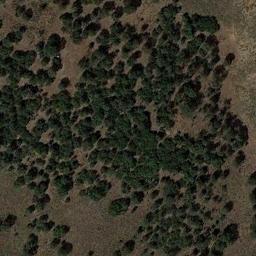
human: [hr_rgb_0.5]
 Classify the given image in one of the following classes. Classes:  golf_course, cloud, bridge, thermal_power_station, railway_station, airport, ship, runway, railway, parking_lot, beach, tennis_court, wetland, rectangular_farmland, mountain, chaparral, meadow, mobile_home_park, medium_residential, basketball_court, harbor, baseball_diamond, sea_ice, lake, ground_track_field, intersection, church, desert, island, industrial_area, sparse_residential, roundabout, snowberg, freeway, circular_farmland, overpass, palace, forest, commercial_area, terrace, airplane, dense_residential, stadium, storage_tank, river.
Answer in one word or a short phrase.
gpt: chaparral